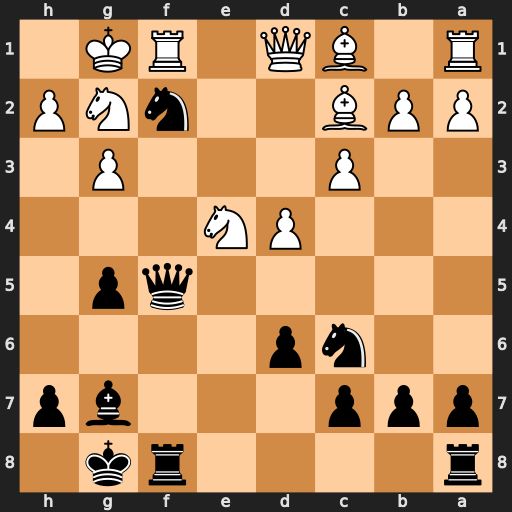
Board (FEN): r4rk1/ppp3bp/2np4/5qp1/3PN3/2P3P1/PPB2nNP/R1BQ1RK1
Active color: b
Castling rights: -
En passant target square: -
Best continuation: Nh3+ Kh1 Qxf1+ Qxf1 Rxf1#